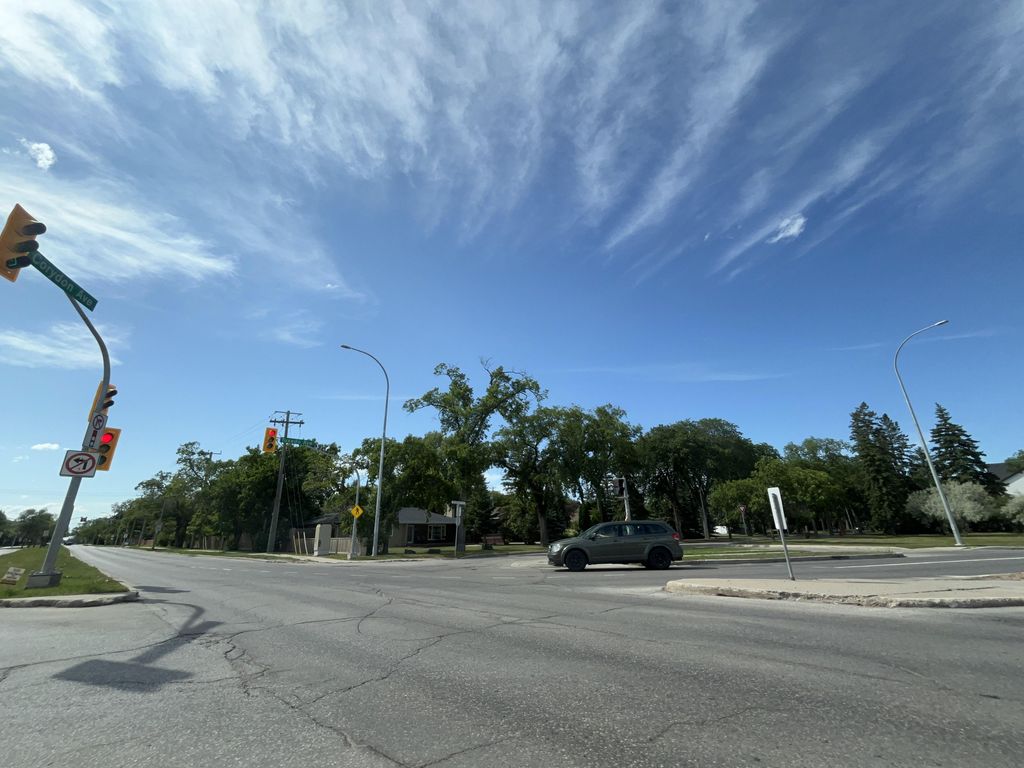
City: winnipeg